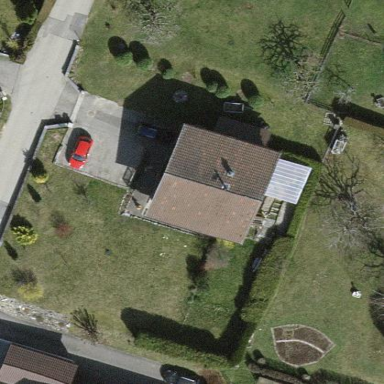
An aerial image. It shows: Simple house.